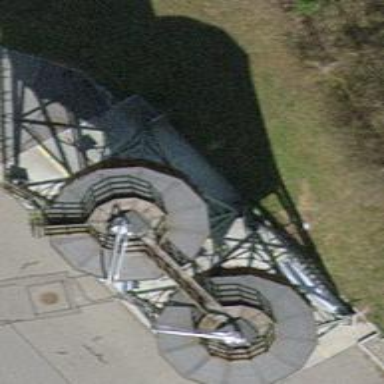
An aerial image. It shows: Silo.